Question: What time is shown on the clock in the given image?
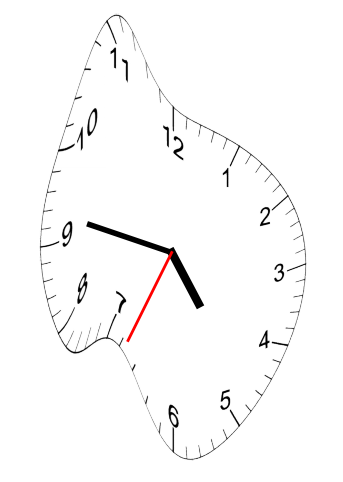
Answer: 04:46:34